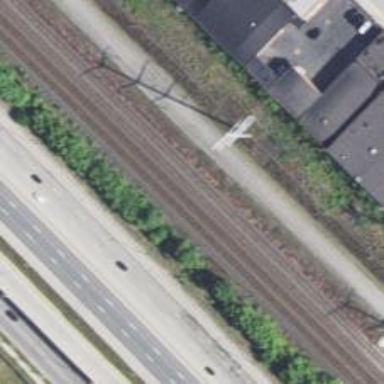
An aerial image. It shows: Railway siding for service.